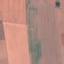
Land use / land cover: AnnualCrop